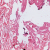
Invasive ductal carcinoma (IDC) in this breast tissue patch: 0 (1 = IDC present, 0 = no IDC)